Question: I've made a nice little three-item wide list of tiles that work as switches. It looks something like this:

Looking good huh? Well, I have about 130 of these tiles in a vertically scrolling list, and it takes ages to load. According to the performance analysis tool, each element takes about 18ms to render - which gives me about a 2.3 second rendering time. On the device, it's often twice that time. This wouldn't really be a crisis, but the UI is totally black and unresponsive up until these elements have been drawn.
After some research online, I realized this is because the 'WrapPanel' control from the toolkit doesn't virtualize its items - thus making the 'GPU' render all objects at once (using up a lot of memory in the process).
Now, are there any ways to make this go faster?
XAML:
'''
<ListBox x:Name="ChannelsListBox" Grid.Row="2" Margin="0,40,0,0">
<ListBox.ItemsPanel>
<ItemsPanelTemplate>
<toolkit:WrapPanel />
</ItemsPanelTemplate>
</ListBox.ItemsPanel>
<ListBox.Template>
<ControlTemplate>
<ItemsPresenter />
</ControlTemplate>
</ListBox.Template>
<ListBox.ItemTemplate>
<DataTemplate>
<Grid x:Name="ChannelTile" Margin="6,6,6,6" Tap="ChannelTile_Tap">
<!-- context menu code removed -->
<Rectangle Width="136" Height="136" Fill="{StaticResource LightGrayColor}" />
</Grid>
</DataTemplate>
</ListBox.ItemTemplate>
</ListBox>
'''
The 'ListBox''s ItemsSource is set in the codebehind - if you wondered.
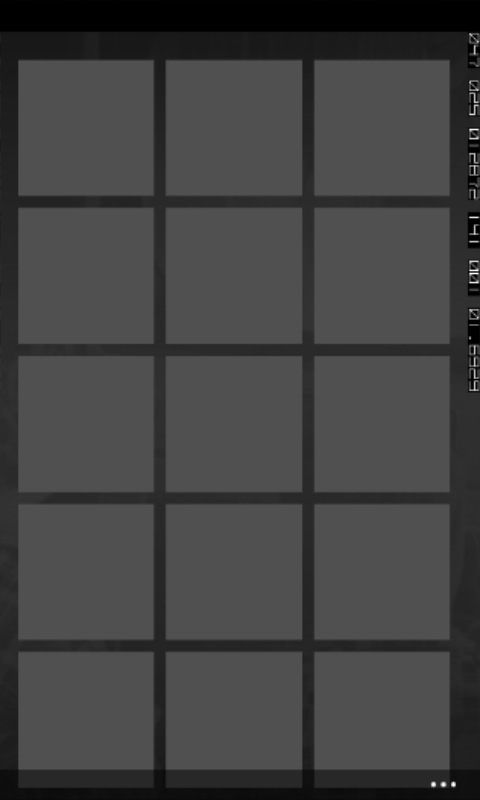
Answer: Well, if you populate the listbox asynchronously from another thread, you can avoid the unresponsive UI.
EDITED2:
'''
public partial class MainPage : UserControl
{
public MainPage()
{
InitializeComponent();
/* In the xaml code:
<ListBox x:Name="ChannelsListBox" ItemsSource="{Binding ListOfTestClasses}" ...
*/
var vm = new MainPageViewModel();
DataContext = vm;
vm.StartLoadingDataAsync(10000);
}
}
public class MainPageViewModel
{
public ObservableCollection<TestClass> ListOfTestClasses { get; set; }
private BackgroundWorker workerThread;
public MainPageViewModel()
{
ListOfTestClasses = new ObservableCollection<TestClass>();
workerThread = new BackgroundWorker();
workerThread.DoWork += new DoWorkEventHandler((object sender, DoWorkEventArgs e) =>
{
for (int i = 0; i < (int)e.Argument; i++)
{
Deployment.Current.Dispatcher.BeginInvoke(() =>
{
ListOfTestClasses.Add(new TestClass { Text = "Element " + (i + 1) });
});
Thread.Sleep(150);
}
});
}
public void StartLoadingDataAsync(int numberOfElements)
{
workerThread.RunWorkerAsync(numberOfElements);
}
}
public class TestClass
{
public string Text { get; set; }
}
'''